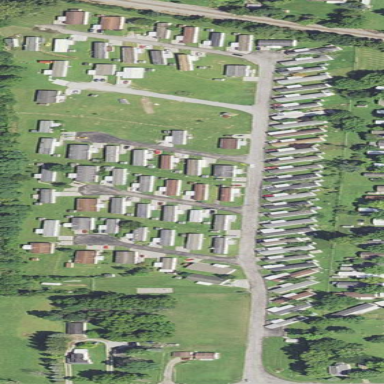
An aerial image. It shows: Residential area known as trailer park.